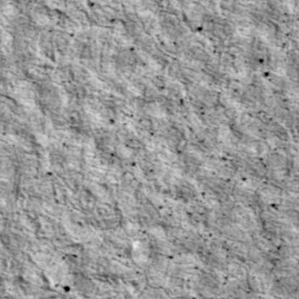
Label: non_frost